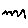
Label: zigzag